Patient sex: F
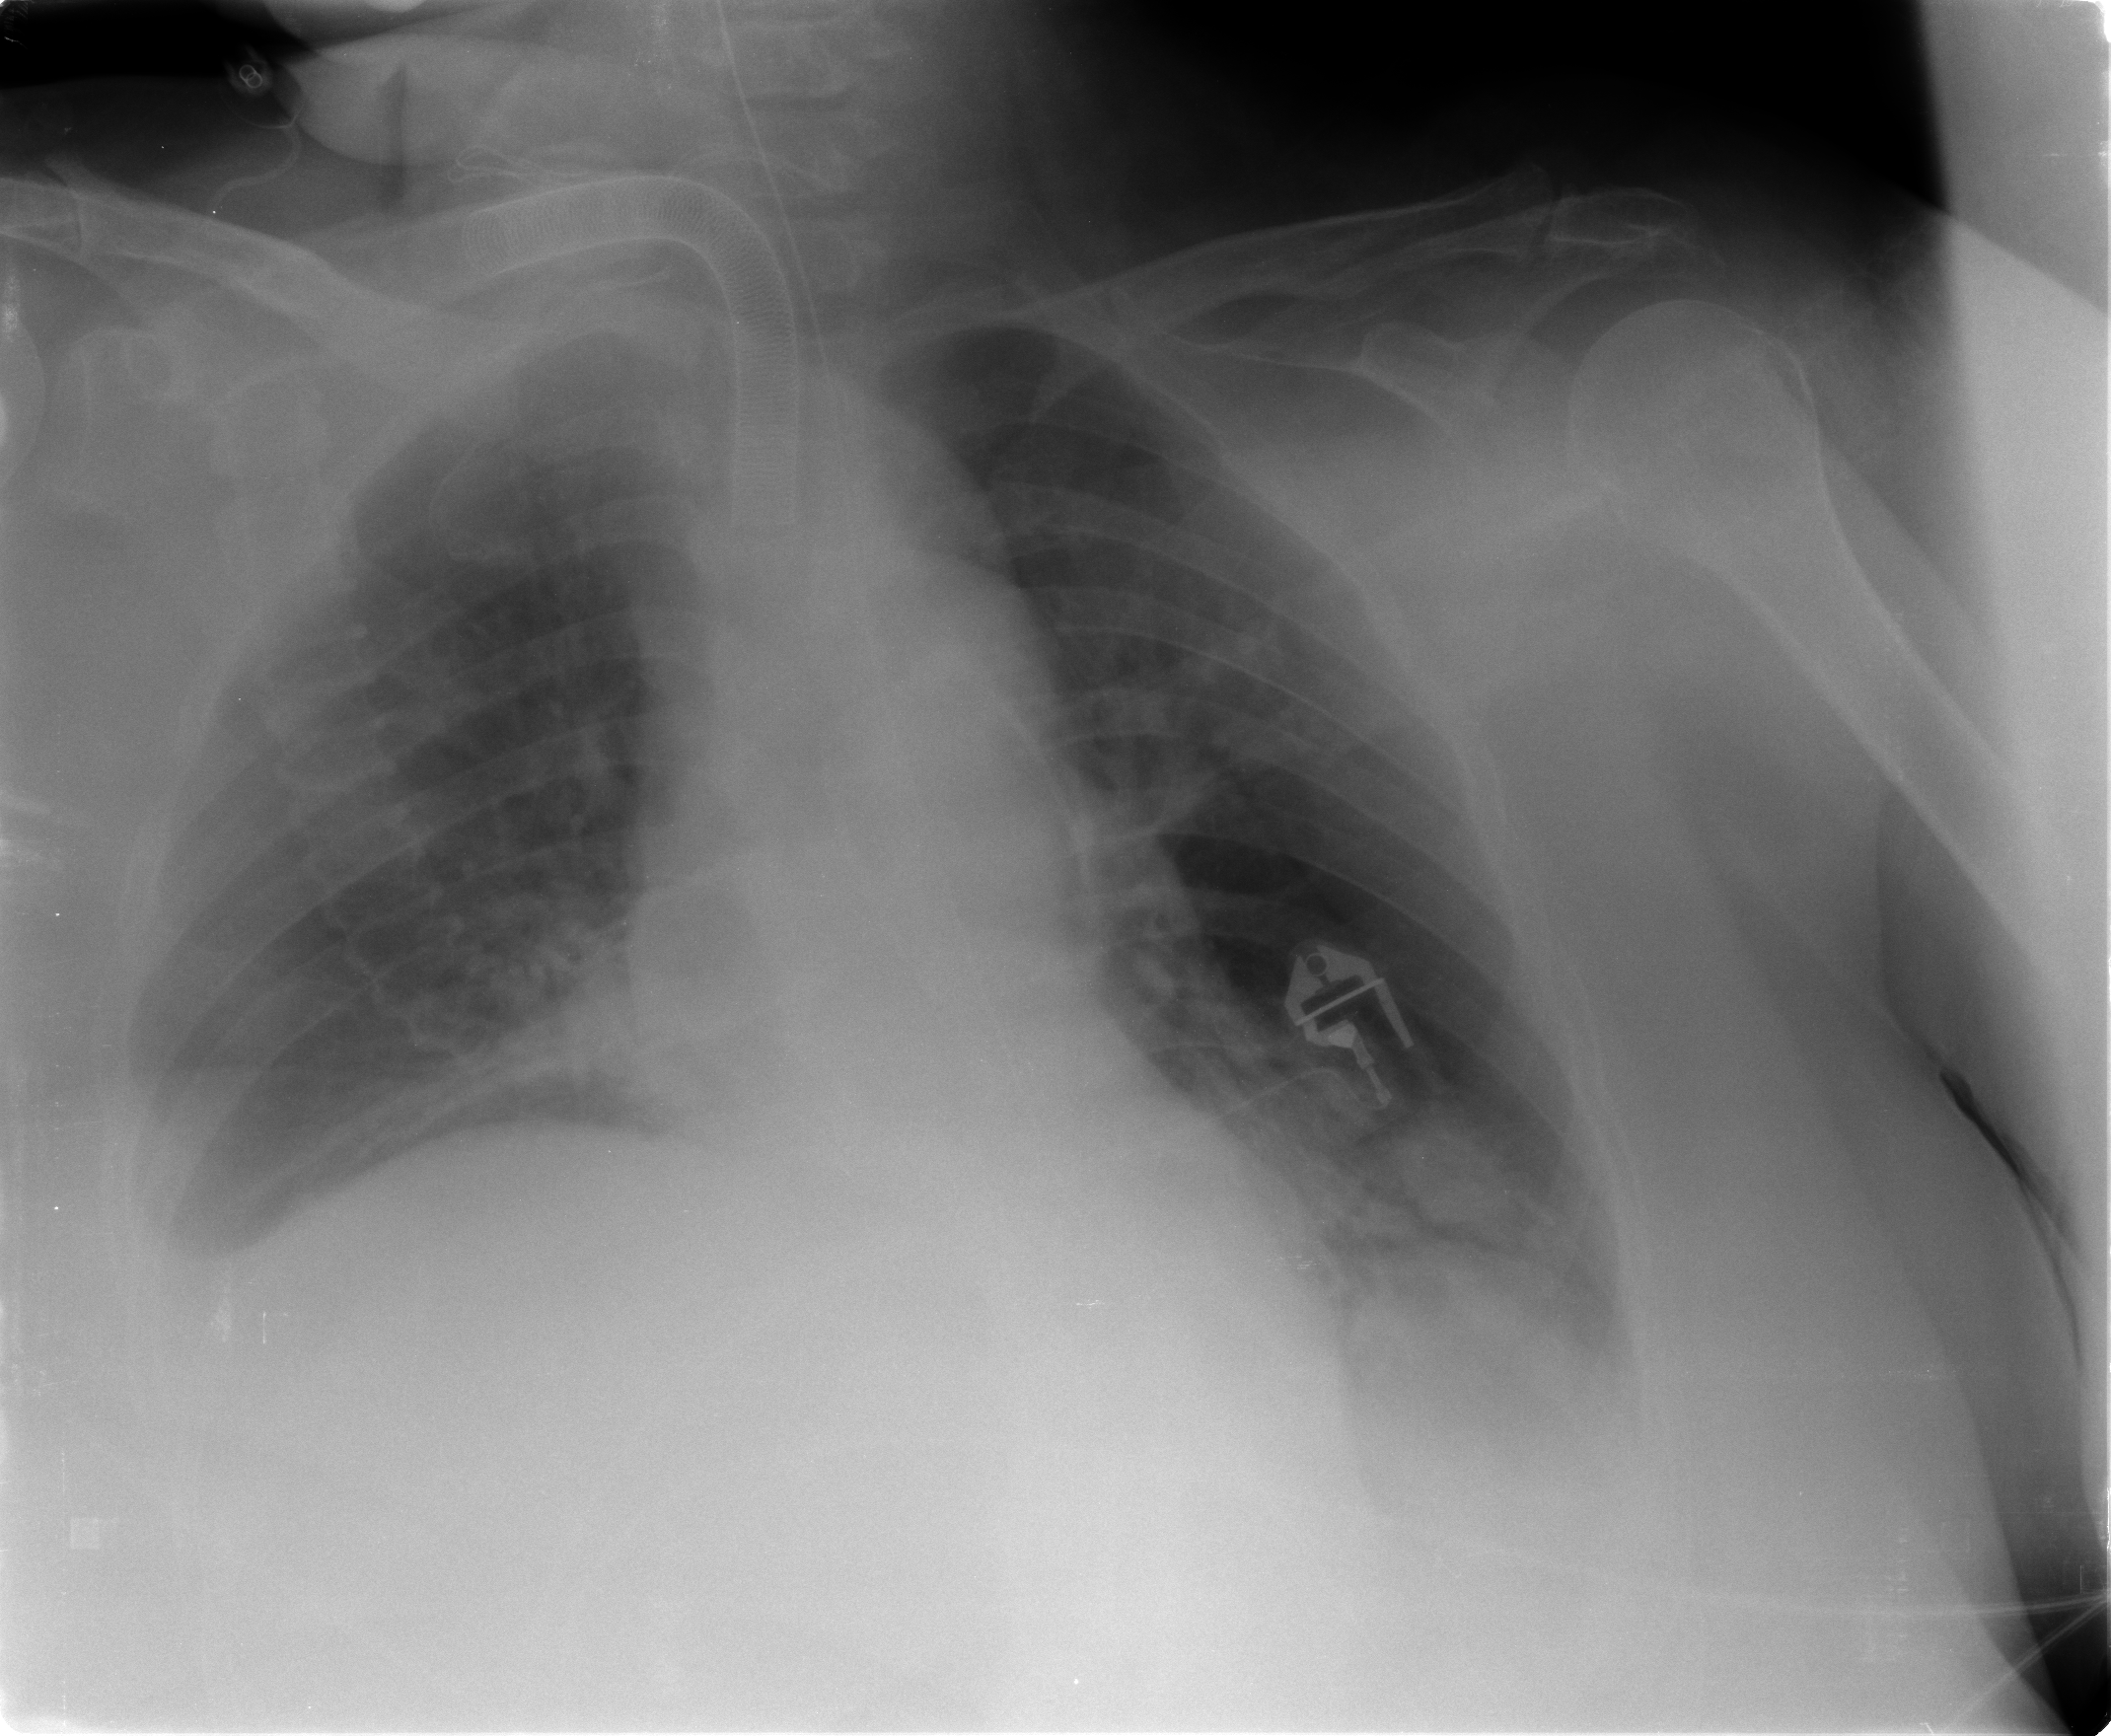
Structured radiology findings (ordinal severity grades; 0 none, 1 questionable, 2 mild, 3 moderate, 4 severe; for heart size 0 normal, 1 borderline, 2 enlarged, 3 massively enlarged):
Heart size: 0
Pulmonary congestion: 0
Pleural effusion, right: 2
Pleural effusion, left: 0
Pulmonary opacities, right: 0
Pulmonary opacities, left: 2
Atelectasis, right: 2
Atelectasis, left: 2